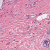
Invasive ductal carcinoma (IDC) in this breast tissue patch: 1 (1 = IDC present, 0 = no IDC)